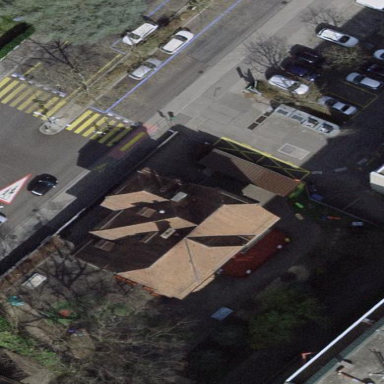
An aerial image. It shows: Kindergarten.